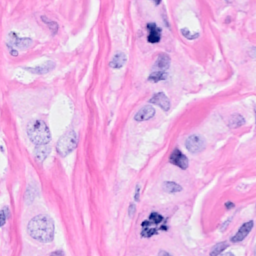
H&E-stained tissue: Breast